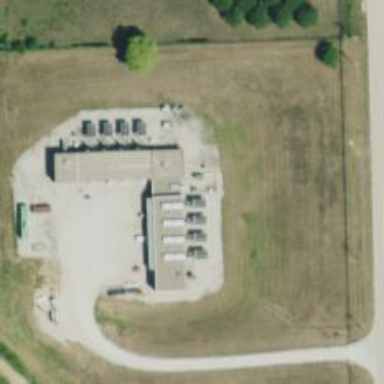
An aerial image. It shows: Generator is pictured.